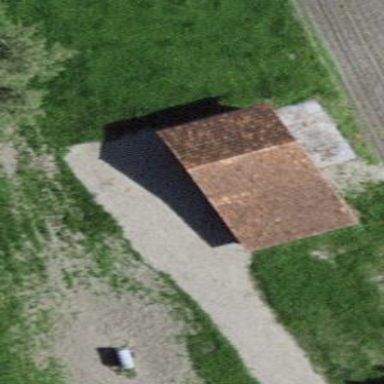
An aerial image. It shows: Shed.